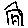
Label: house